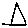
Label: triangle